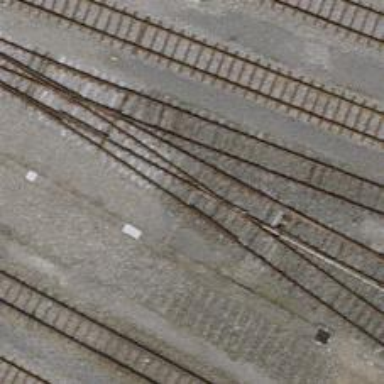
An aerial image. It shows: Single-track railway yard.